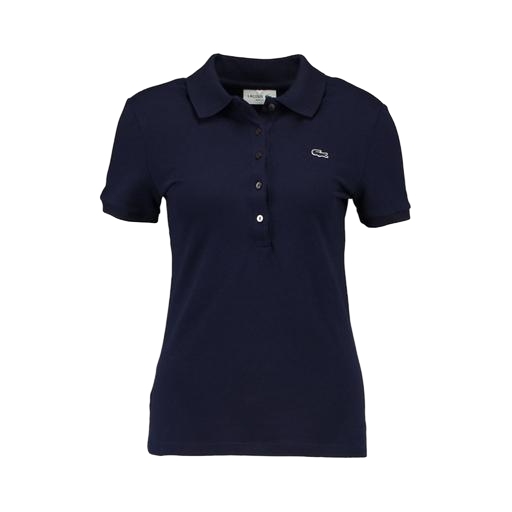
blue skinny-fit stretch polo shirt, skinny-fit stretch polo shirt, blue skinny-fit polo shirt, white background